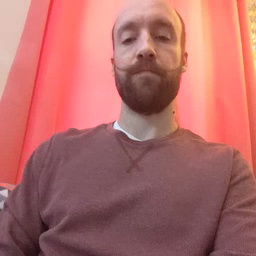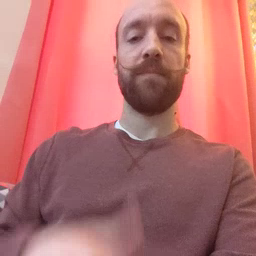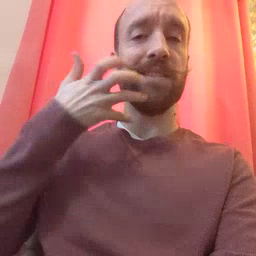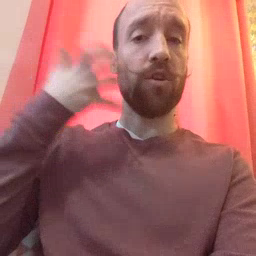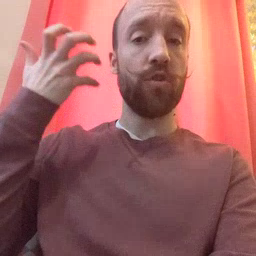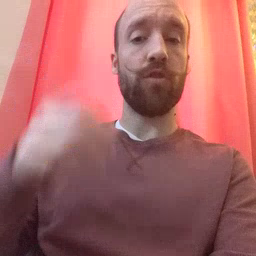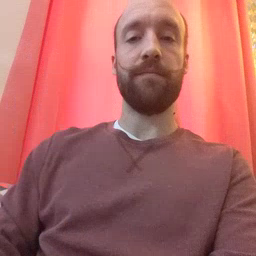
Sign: tiger